Question: I am using FirebaseUi to populate one RecyclerView, but when I start the app nothing show up. I see a lot tutorials and videos but nothing work, maybe is a dumb question but I am new on android, here is all the code I am using:
Here is the model class
'''
public class Fretes {
private String mColeta;
private String mEntrega;
private String mStatus;
public Fretes() {
}
public Fretes(String mColetaLat, String mColetaLong, String mEntregaLat, String mEntregaLong, String mStatus) {
this.mColeta= mColetaLat;
this.mEntrega = mEntregaLat;
this.mStatus = mStatus;
}
public String getmColeta() {
return mColeta;
}
public void setmColeta(String mColetaLat) {
this.mColeta = mColeta;
}
public String getmEntrega() {
return mEntrega;
}
public void setmEntrega(String mEntrega) {
this.mEntrega = mEntrega;
}
public String getmStatus() {
return mStatus;
}
public void setmStatus(String mStatus) {
this.mStatus = mStatus;
}
}
'''
Here is the holder class
'''
public class FretesHolder extends RecyclerView.ViewHolder {
private final TextView text_coleta;
private final TextView text_entrega;
private final TextView text_status;
public FretesHolder(View itemView) {
super(itemView);
text_coleta = (TextView) itemView.findViewById(R.id.text_coleta);
text_entrega = (TextView) itemView.findViewById(R.id.text_entrega);
text_status = (TextView) itemView.findViewById(R.id.text_status);
}
public void setText_coleta(String coleta){
setText_coleta(coleta);
}
public void setText_entrega(String entrega){ setText_entrega(entrega); }
public void setText_status(String status){ setText_status(status); }
public class FretesHolder extends RecyclerView.ViewHolder {
private final TextView text_coleta;
private final TextView text_entrega;
private final TextView text_status;
public FretesHolder(View itemView) {
super(itemView);
text_coleta = (TextView) itemView.findViewById(R.id.text_coleta);
text_entrega = (TextView) itemView.findViewById(R.id.text_entrega);
text_status = (TextView) itemView.findViewById(R.id.text_status);
}
public void setText_coleta(String coleta){
setText_coleta(coleta);
}
public void setText_entrega(String entrega){ setText_entrega(entrega); }
public void setText_status(String status){ setText_status(status); }
}
'''
And here the main class
'''
public class RecyclerViewTest extends AppCompatActivity {
private FirebaseRecyclerAdapter<Fretes, FretesHolder> adapter;
private RecyclerView mRecyclerFretes;
@Override
protected void onCreate(Bundle savedInstanceState) {
super.onCreate(savedInstanceState);
setContentView(R.layout.activity_reclycler_view);
mRecyclerFretes = (RecyclerView) findViewById(R.id.recyclerTest);
mRecyclerFretes.setHasFixedSize(true);
setupAdapter();
}
private void setupAdapter() {
Query query = FirebaseDatabase.getInstance()
.getReference()
.child("test");
FirebaseRecyclerOptions<Fretes> options =
new FirebaseRecyclerOptions.Builder<Fretes>()
.setQuery(query, Fretes.class)
.build();
adapter = new FirebaseRecyclerAdapter<Fretes, FretesHolder>(options) {
@Override
public FretesHolder onCreateViewHolder(ViewGroup parent, int viewType) {
View view = LayoutInflater.from(parent.getContext())
.inflate(R.layout.layout_fretes, parent, false);
return new FretesHolder(view);
}
@Override
protected void onBindViewHolder(FretesHolder holder, int position, Fretes model) {
holder.setText_status(model.getmStatus());
holder.setText_entrega(model.getmEntrega());
holder.setText_coleta(model.getmColeta());
}
};
mRecyclerFretes.setAdapter(adapter);
}
@Override
public void onStart() {
super.onStart();
adapter.startListening();
}
@Override
public void onStop(){
super.onStop();
adapter.stopListening();
}
}
'''
I can't see what i'm missing or where its wrong, i will be grateful for some help. Thx
EDIT
I add this line the was missing on onCreate
'''
mRecyclerFretes.setLayoutManager(new LinearLayoutManager(this));
'''
And now i got this error :(
'''
com.google.firebase.database.DatabaseException: Can't convert object of type java.lang.String to type tiagov.rideabike1.Model.Fretes
at com.google.android.gms.internal.zzear.zzb(Unknown Source:842)
at com.google.android.gms.internal.zzear.zza(Unknown Source:0)
at com.google.firebase.database.DataSnapshot.getValue(Unknown Source:10)
at com.firebase.ui.database.ClassSnapshotParser.parseSnapshot(ClassSnapshotParser.java:23)
at com.firebase.ui.database.ClassSnapshotParser.parseSnapshot(ClassSnapshotParser.java:14)
at com.firebase.ui.common.BaseCachingSnapshotParser.parseSnapshot(BaseCachingSnapshotParser.java:32)
at com.firebase.ui.common.BaseObservableSnapshotArray.get(BaseObservableSnapshotArray.java:45)
at com.firebase.ui.database.FirebaseRecyclerAdapter.getItem(FirebaseRecyclerAdapter.java:103)
at com.firebase.ui.database.FirebaseRecyclerAdapter.onBindViewHolder(FirebaseRecyclerAdapter.java:118)
at android.support.v7.widget.RecyclerView$Adapter.onBindViewHolder(RecyclerView.java:6482)
at android.support.v7.widget.RecyclerView$Adapter.bindViewHolder(RecyclerView.java:6515)
at android.support.v7.widget.RecyclerView$Recycler.tryBindViewHolderByDeadline(RecyclerView.java:5458)
at android.support.v7.widget.RecyclerView$Recycler.tryGetViewHolderForPositionByDeadline(RecyclerView.java:5724)
at android.support.v7.widget.RecyclerView$Recycler.getViewForPosition(RecyclerView.java:5563)
at android.support.v7.widget.RecyclerView$Recycler.getViewForPosition(RecyclerView.java:5559)
at android.support.v7.widget.LinearLayoutManager$LayoutState.next(LinearLayoutManager.java:2229)
at android.support.v7.widget.LinearLayoutManager.layoutChunk(LinearLayoutManager.java:1556)
at android.support.v7.widget.LinearLayoutManager.fill(LinearLayoutManager.java:1516)
at android.support.v7.widget.LinearLayoutManager.onLayoutChildren(LinearLayoutManager.java:608)
at android.support.v7.widget.RecyclerView.dispatchLayoutStep2(RecyclerView.java:3693)
at android.support.v7.widget.RecyclerView.dispatchLayout(RecyclerView.java:3410)
at android.support.v7.widget.RecyclerView.consumePendingUpdateOperations(RecyclerView.java:1710)
at android.support.v7.widget.RecyclerView$1.run(RecyclerView.java:346)
at android.view.Choreographer$CallbackRecord.run(Choreographer.java:966)
at android.view.Choreographer.doCallbacks(Choreographer.java:778)
at android.view.Choreographer.doFrame(Choreographer.java:710)
at android.view.Choreographer$FrameDisplayEventReceiver.run(Choreographer.java:952)
at android.os.Handler.handleCallback(Handler.java:789)
at android.os.Handler.dispatchMessage(Handler.java:98)
at android.os.Looper.loop(Looper.java:164)
at android.app.ActivityThread.main(ActivityThread.java:6567)
at java.lang.reflect.Method.invoke(Native Method)
at com.android.internal.os.Zygote$MethodAndArgsCaller.run(Zygote.java:240)
at com.android.internal.os.ZygoteInit.main(ZygoteInit.java:767)
'''
My database

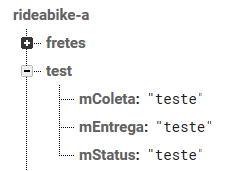
Answer: When you attach a FirebaseUI adapter to a location/query, it takes each and tries to map the properties of that child node to those in your class.
The child nodes under your location are 'mColeta', 'mEntrega', and 'mStatus'. For each of those, Firebase creates a 'Fretes' object and then tries to map the properties. Each of your child nodes only has a single value called 'true', so the mapping fails.
One way to make this work is to add a level to your JSON for the child node:
'''
test
-Lsdfiuhsaiu
mColeta: "teste"
mEntrega: "teste"
mStatus: "teste"
'''
With this structure, there is an extra level of nodes and your adapter can find the properties.